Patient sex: M
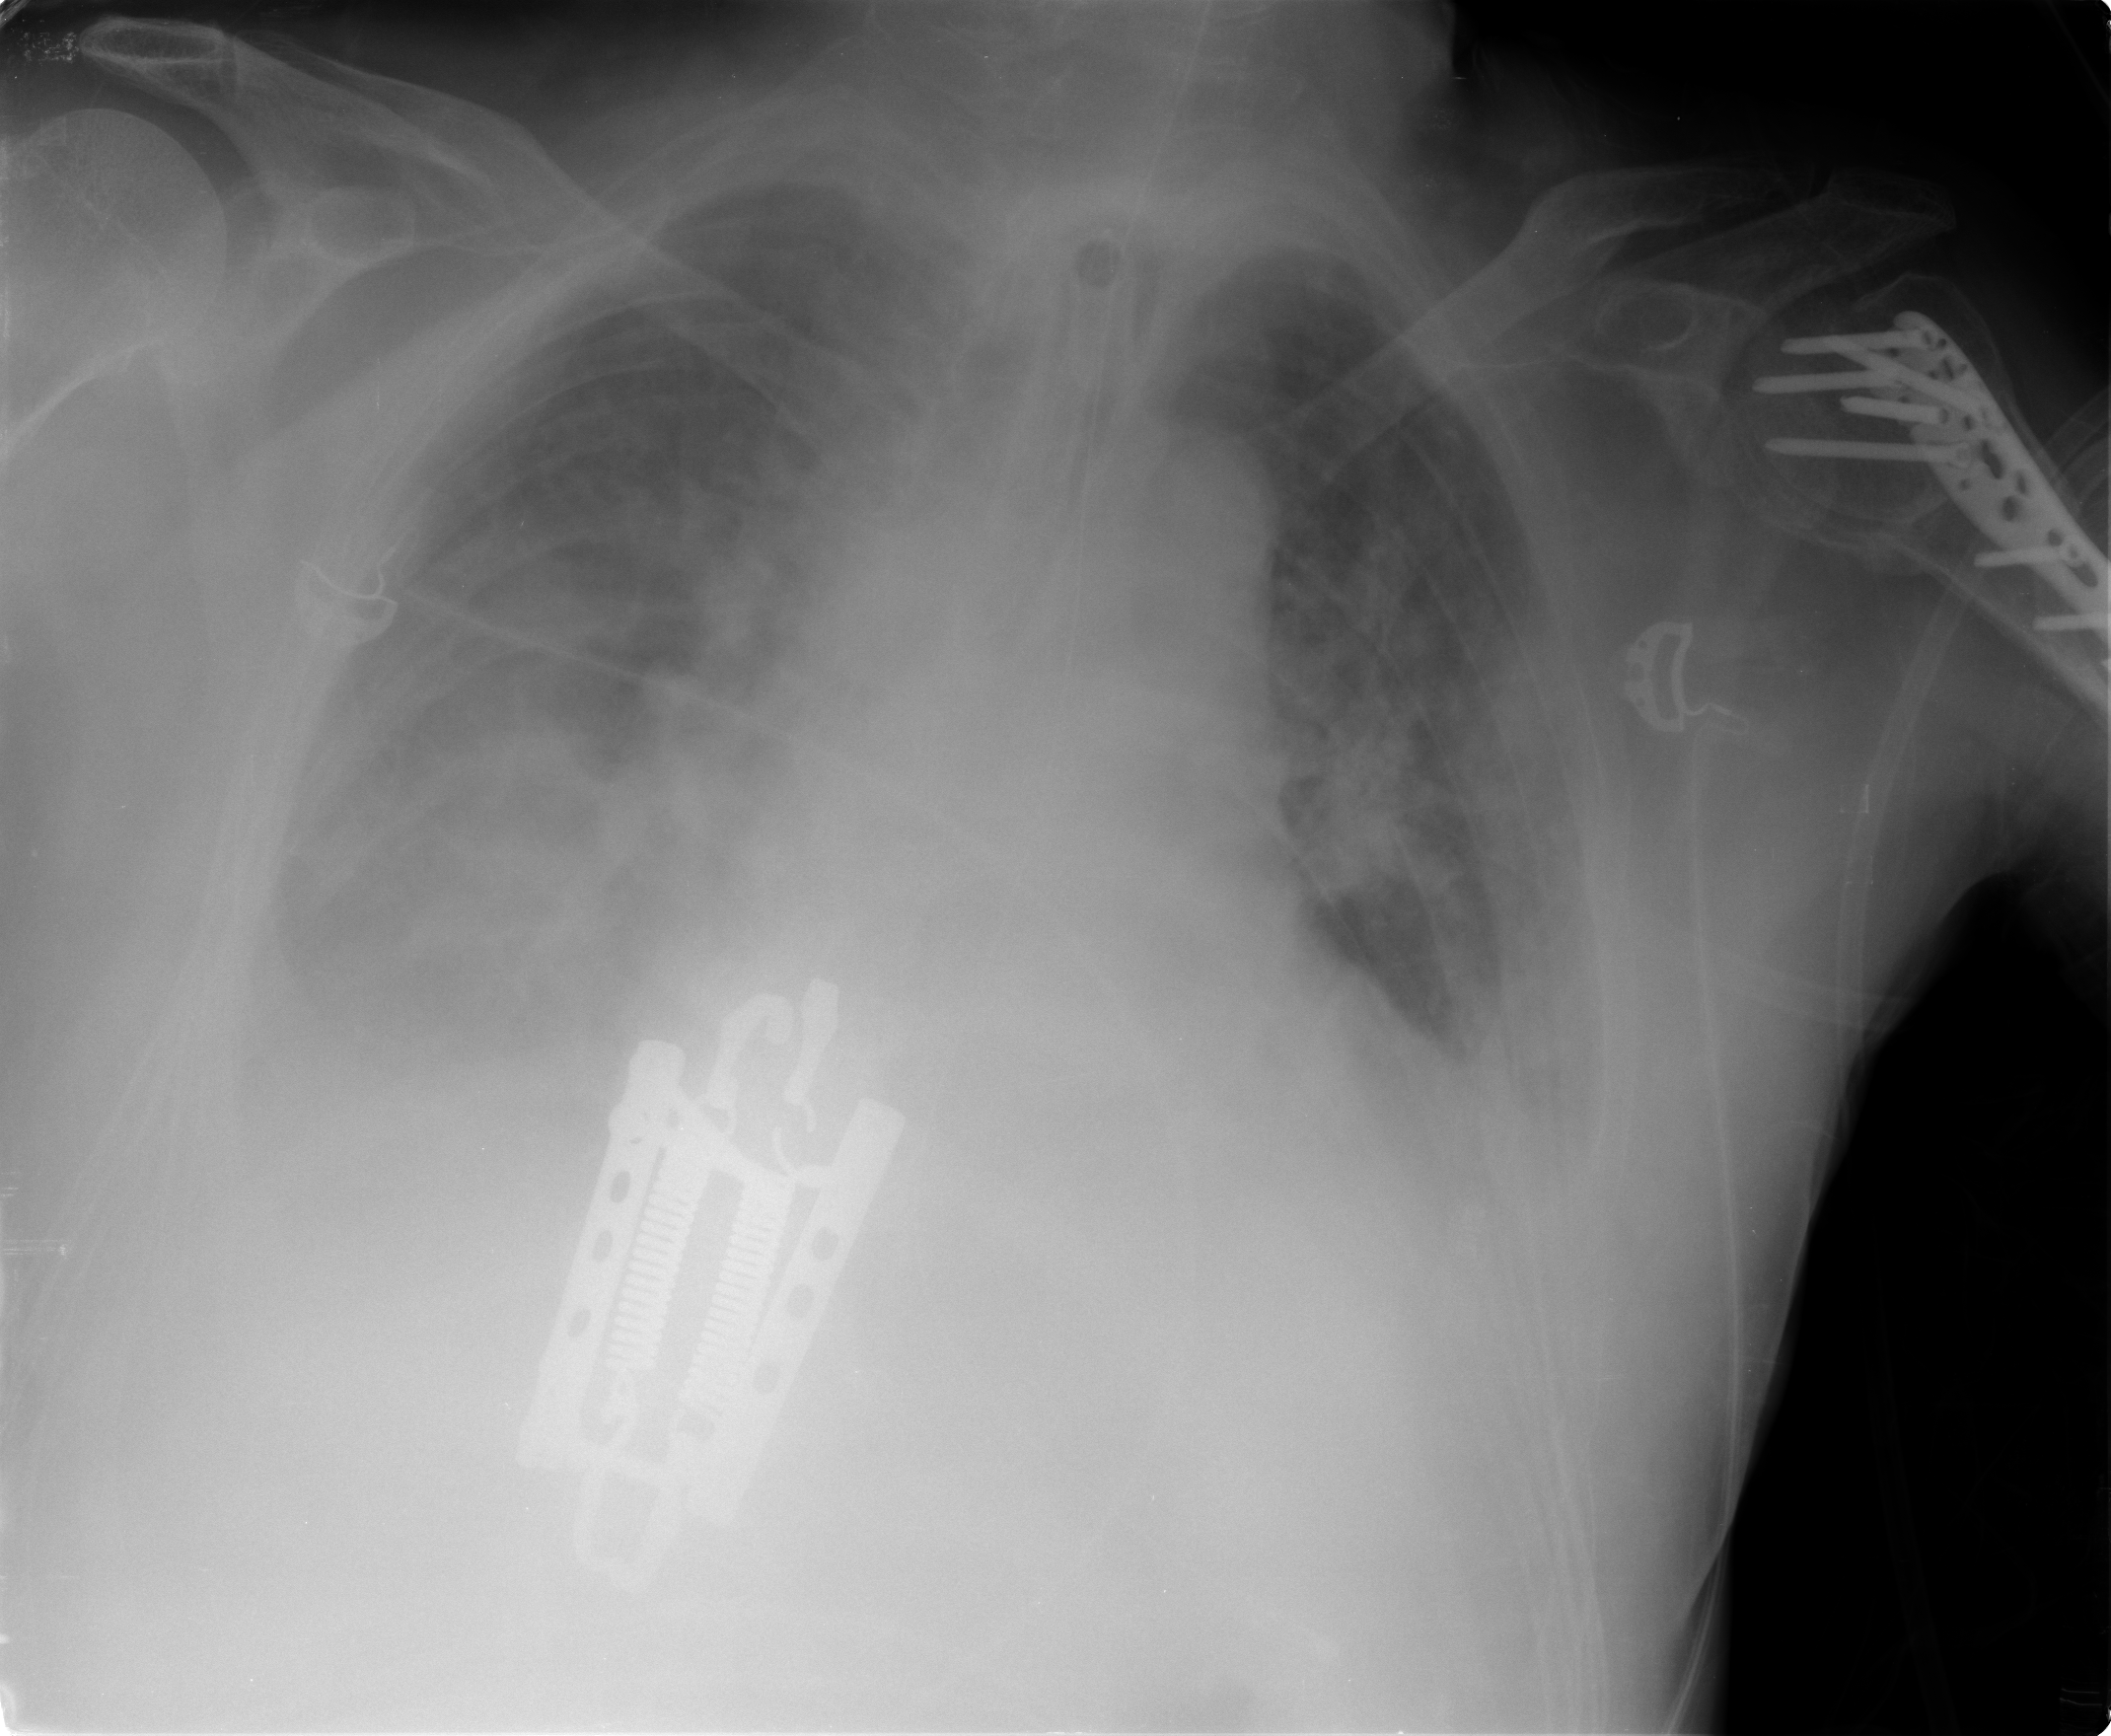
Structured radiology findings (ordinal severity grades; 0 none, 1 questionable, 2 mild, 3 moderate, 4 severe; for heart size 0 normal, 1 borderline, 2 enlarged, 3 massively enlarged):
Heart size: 2
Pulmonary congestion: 2
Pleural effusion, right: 3
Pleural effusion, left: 3
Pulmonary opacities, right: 3
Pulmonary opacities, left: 3
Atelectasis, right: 3
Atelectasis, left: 2